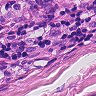
Metastatic tissue present: yes